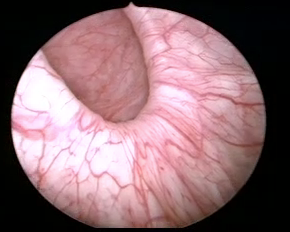
Modality: WLC
Class: Anatomical landmarks
Subclass: Diverticulum
Lesion: L0
Bladder cancer association: No